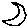
Label: moon